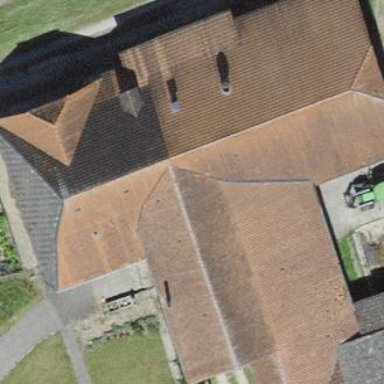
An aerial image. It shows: Farm building.